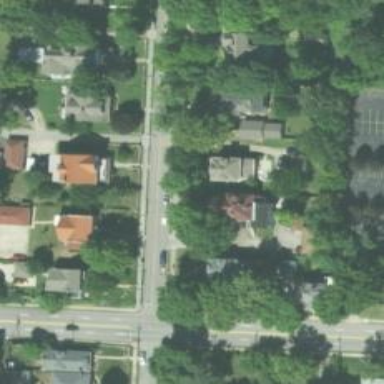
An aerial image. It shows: Alley classified as service road.